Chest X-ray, AP view. Patient: 19 years old, sex M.
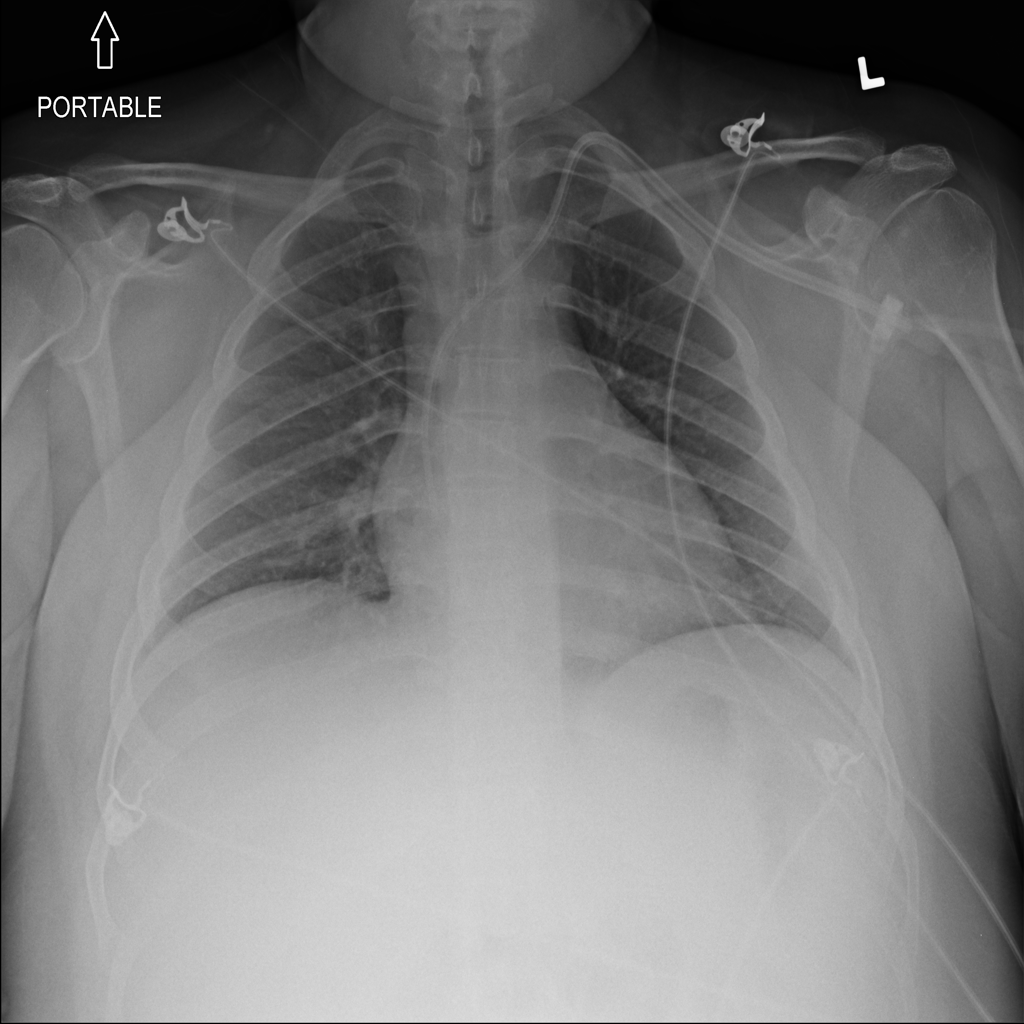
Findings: No Finding